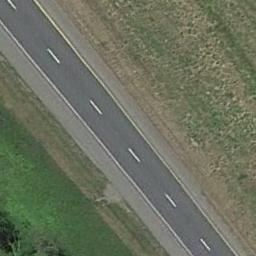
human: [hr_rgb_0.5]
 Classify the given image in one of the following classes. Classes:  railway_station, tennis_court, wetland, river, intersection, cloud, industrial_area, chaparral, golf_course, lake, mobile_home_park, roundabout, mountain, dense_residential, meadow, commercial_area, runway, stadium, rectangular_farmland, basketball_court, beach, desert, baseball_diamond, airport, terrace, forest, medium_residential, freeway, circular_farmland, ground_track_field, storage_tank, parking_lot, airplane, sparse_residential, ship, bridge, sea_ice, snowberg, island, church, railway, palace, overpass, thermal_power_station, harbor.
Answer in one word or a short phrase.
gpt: freeway